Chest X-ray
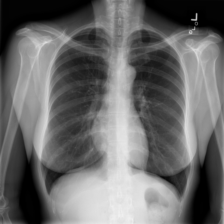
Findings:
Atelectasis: negative
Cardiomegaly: negative
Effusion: negative
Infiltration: negative
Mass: negative
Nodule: negative
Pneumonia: negative
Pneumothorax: negative
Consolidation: negative
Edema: negative
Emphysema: negative
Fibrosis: negative
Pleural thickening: negative
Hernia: negative